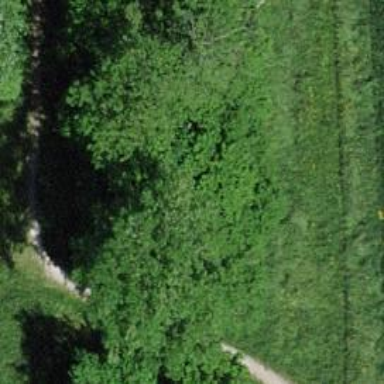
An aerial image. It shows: Hedge barrier.